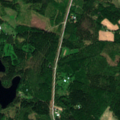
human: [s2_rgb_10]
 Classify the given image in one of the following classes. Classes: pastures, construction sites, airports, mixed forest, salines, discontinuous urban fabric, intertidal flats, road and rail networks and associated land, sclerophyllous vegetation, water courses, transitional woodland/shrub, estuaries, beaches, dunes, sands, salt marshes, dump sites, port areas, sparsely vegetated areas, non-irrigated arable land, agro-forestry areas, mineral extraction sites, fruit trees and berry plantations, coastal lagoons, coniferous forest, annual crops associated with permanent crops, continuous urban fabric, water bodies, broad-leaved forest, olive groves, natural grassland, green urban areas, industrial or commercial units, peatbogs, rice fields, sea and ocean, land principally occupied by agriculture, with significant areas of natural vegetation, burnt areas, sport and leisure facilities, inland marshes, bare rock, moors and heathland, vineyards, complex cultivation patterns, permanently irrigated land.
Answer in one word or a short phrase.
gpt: non-irrigated arable land, land principally occupied by agriculture, with significant areas of natural vegetation, broad-leaved forest, mixed forest, transitional woodland/shrub